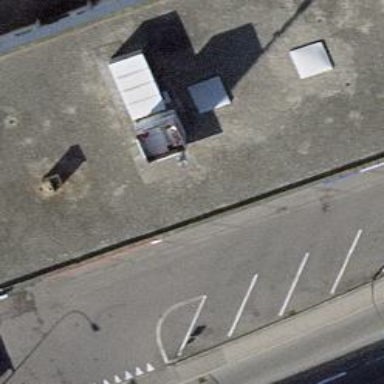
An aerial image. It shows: Motorcycle shop.